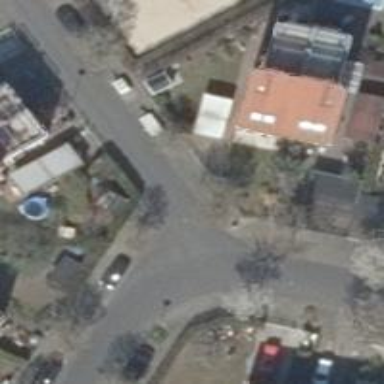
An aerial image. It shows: Asphalt road designated as living street.